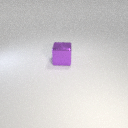
large purple metal cube